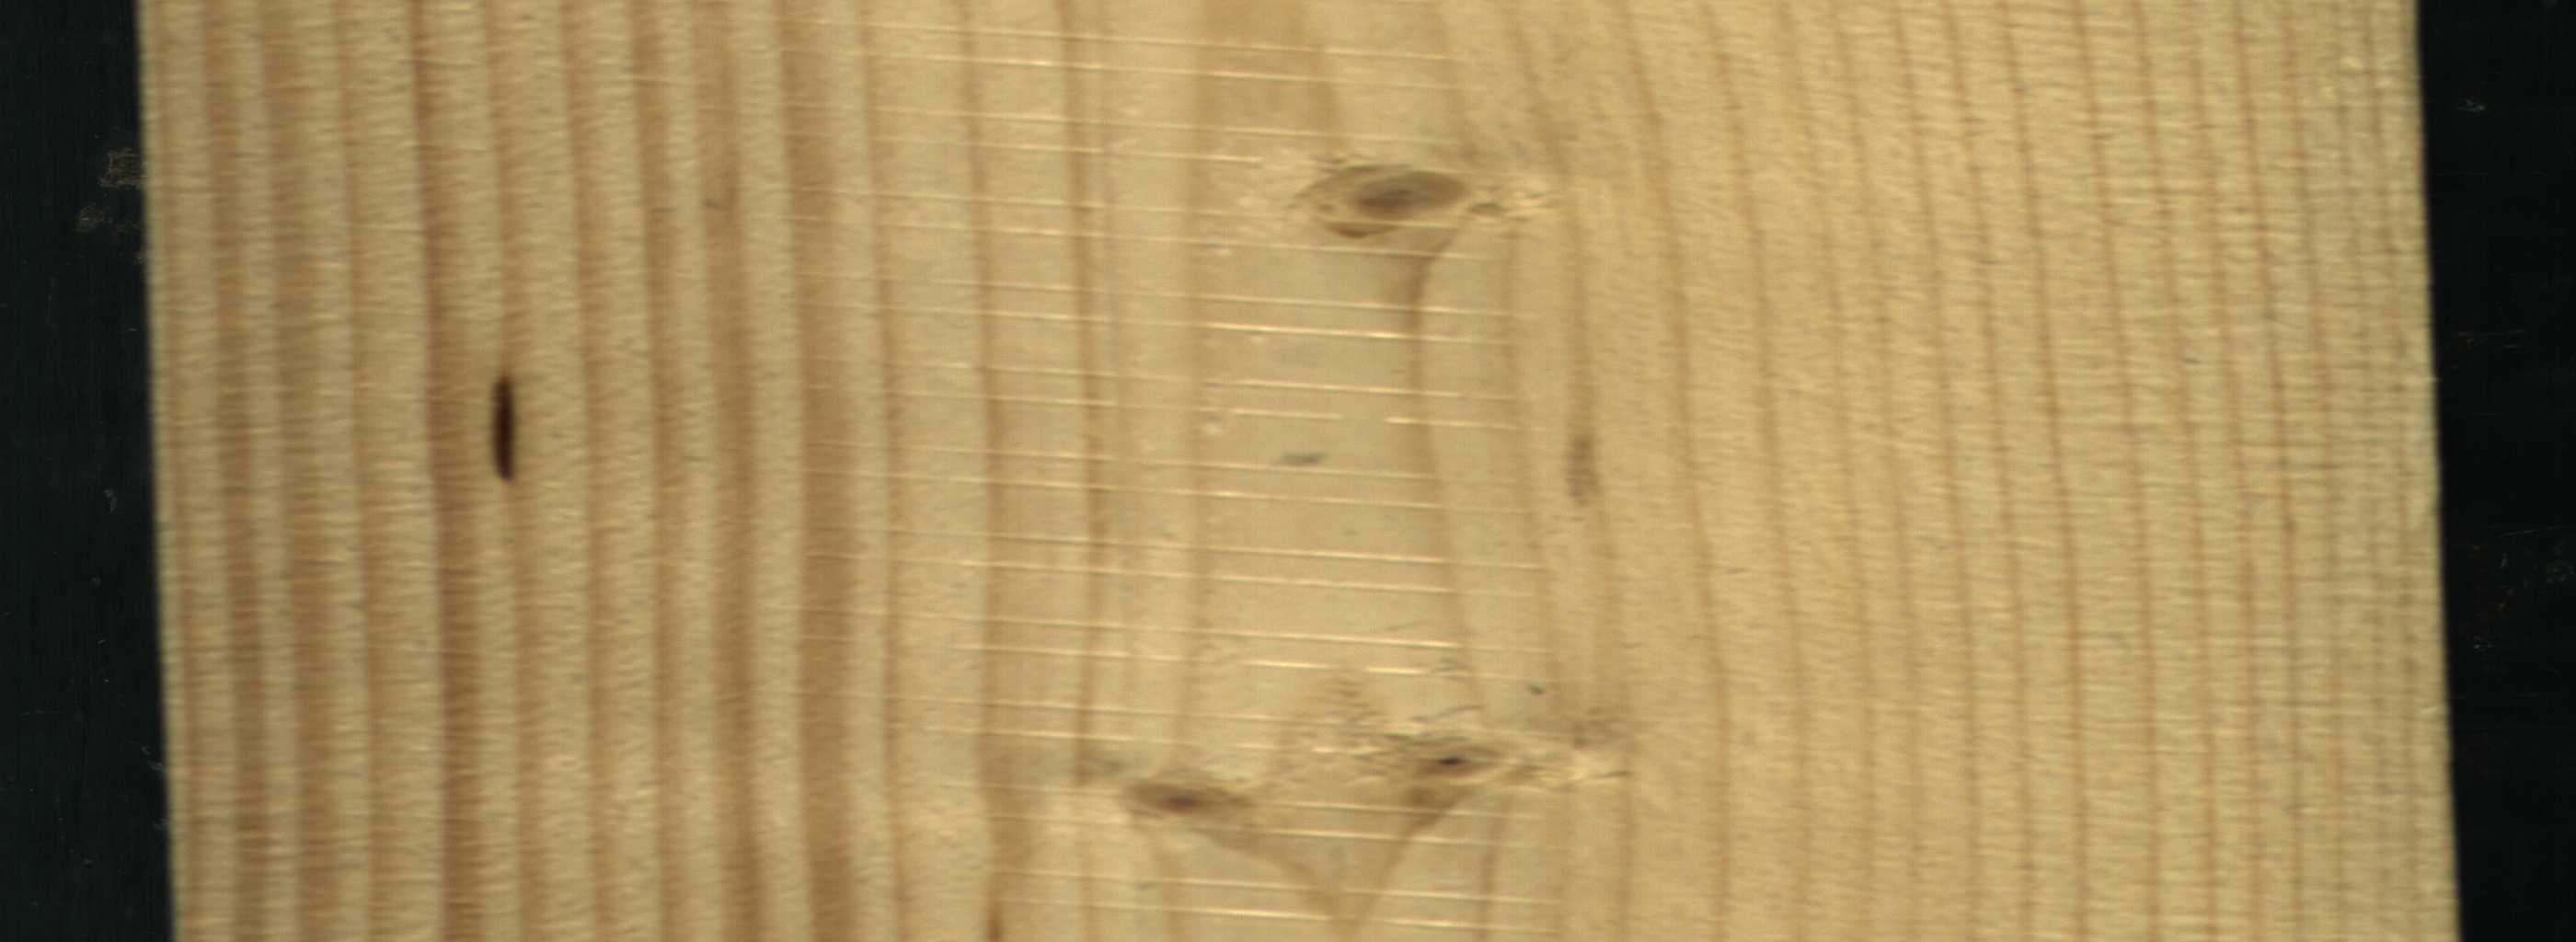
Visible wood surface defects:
resin
Live_Knot
Live_Knot
Live_Knot